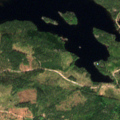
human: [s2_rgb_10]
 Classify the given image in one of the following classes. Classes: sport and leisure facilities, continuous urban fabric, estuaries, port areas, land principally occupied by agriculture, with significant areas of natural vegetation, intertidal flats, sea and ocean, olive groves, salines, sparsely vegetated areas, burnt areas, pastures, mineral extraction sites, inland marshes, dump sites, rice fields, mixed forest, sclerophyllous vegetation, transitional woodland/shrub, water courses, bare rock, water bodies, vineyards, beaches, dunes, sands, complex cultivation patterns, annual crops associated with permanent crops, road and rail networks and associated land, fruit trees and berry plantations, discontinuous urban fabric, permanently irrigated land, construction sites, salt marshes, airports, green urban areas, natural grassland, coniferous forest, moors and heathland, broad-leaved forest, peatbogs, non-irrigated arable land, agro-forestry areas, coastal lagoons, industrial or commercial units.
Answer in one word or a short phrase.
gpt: coniferous forest, mixed forest, water bodies